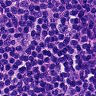
Metastatic tissue present: no